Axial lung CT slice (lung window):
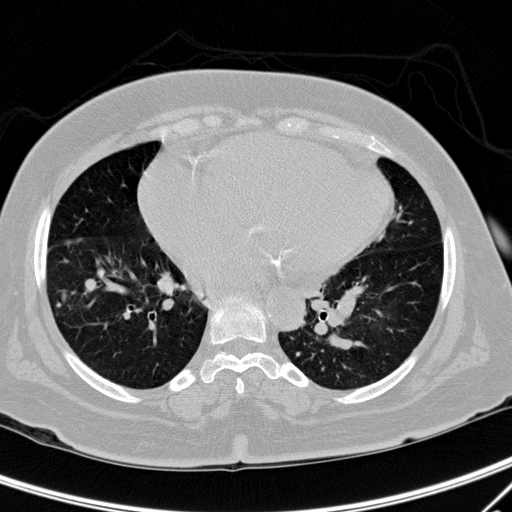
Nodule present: no